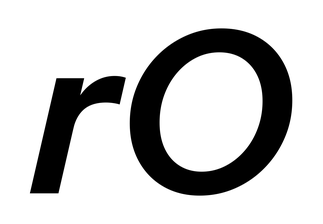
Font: InstrumentSans-Italic_SemiBold_Italic